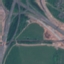
Land use / land cover class: Highway